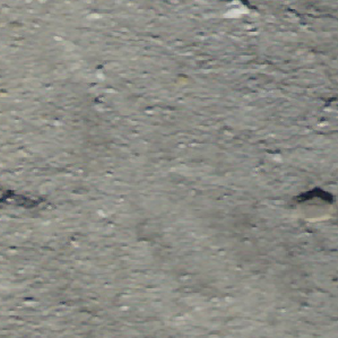
Label: other